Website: crate-barrel
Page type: address-validator
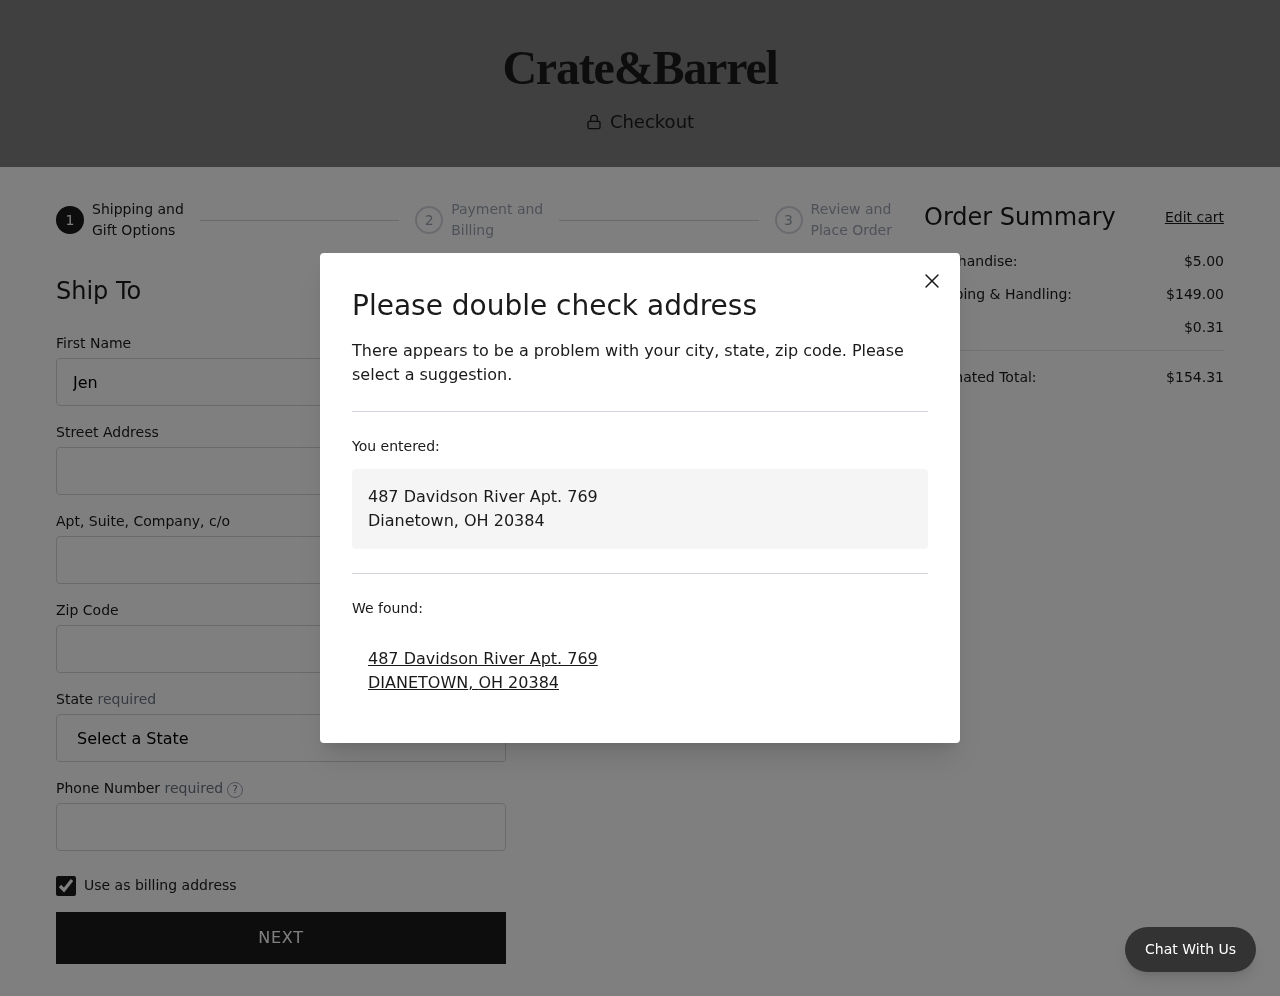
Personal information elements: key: PII_CITY
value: Dianetown
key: PII_CITY
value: DIANETOWN
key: PII_FIRSTNAME
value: Jennifer
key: PII_PHONE
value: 9519504340
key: PII_POSTCODE
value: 20384
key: PII_STATE
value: Ohio
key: PII_STATE_ABBR
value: OH
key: PII_STREET
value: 487 Davidson River Apt. 769
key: PII_STREET2
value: Suite 570
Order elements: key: ORDER_SUBTOTAL
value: $5.00
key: ORDER_SHIPPING_COST
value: $149.00
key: ORDER_TAX
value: $0.31
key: ORDER_TOTAL
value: $154.31